Field crop: maize
Growth stage: 2
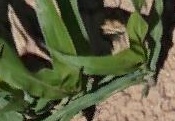
Species: maize